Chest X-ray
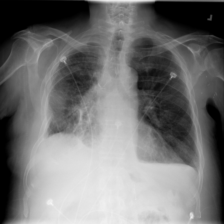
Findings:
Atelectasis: positive
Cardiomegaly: negative
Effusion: positive
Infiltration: negative
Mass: negative
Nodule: negative
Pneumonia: negative
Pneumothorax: negative
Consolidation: negative
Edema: negative
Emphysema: negative
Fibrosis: negative
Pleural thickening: negative
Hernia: negative